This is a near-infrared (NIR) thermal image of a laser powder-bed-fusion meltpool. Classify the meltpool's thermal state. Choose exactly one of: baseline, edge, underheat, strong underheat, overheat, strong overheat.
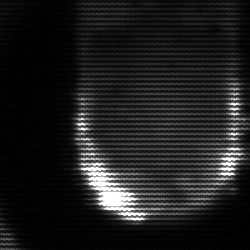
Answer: baseline